Interaction volume radius: 10 \u00c5
Interaction volume height: 15 \u00c5
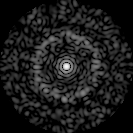
Disorder parameter: 0.8468